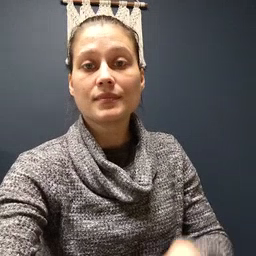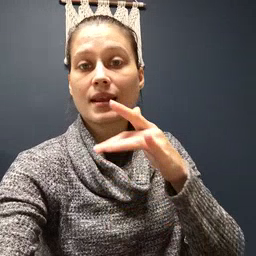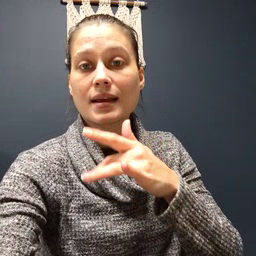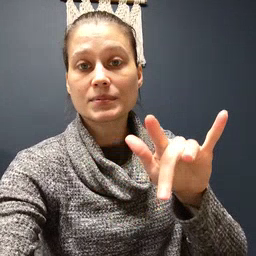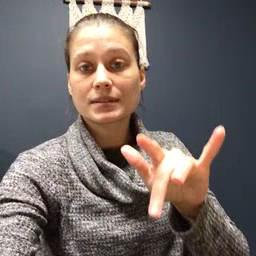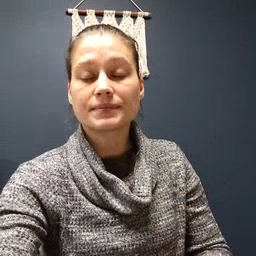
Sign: empty